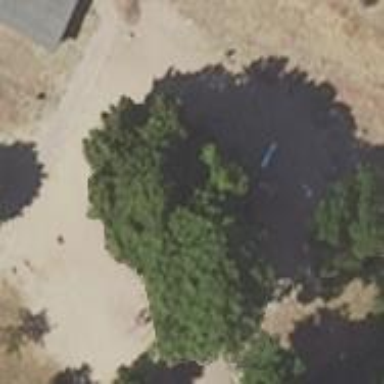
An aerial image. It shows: Unpaved playground with playground theme on leisure land.